Question: I'm using <URL> to create some galleries, and I'm styling the 'flex-control-nav', but I realized that is displaying below than normal just in Safari:

I see this happens in all the sites I used Flexslider, but didn't notice it until now, because in this particular case I need the "perfect" alignment.
Here is my CSS to style the 'flex-control-nav':
'''
.mariano-galeria .flex-control-paging li a {
width: 30px;
height: 6px;
background: #666;
background: rgba(0, 0, 0, 0.2);
border-radius: 0px;
box-shadow: none;
-webkit-box-shadow: none;
-moz-box-shadow: none;
}
.mariano-galeria .flex-control-nav {
height: 6px;
max-width: 100%;
right: 0;
left: 0;
margin: auto;
bottom: 4px;
}
'''
Any idea how to fix this alignment in Safari? In all other browsers it's ok.
You can see my <URL>
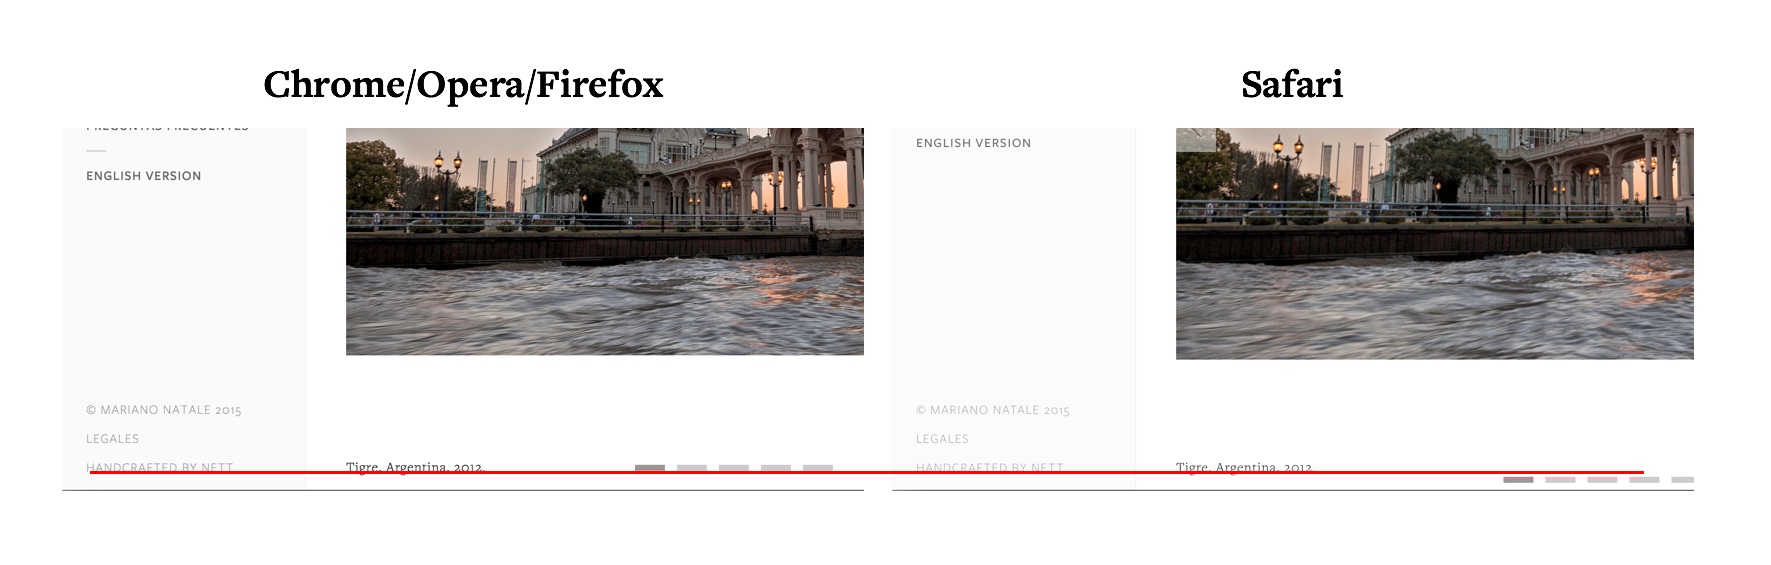
Answer: Change
'''
.mariano-galeria .flex-control-nav {
bottom: 4px;
height: 6px;
left: 0;
margin: auto;
max-width: 100%;
right: 0;
}
'''
To
'''
.mariano-galeria .flex-control-nav {
height: 6px;
left: 0;
right: 0;
max-width: 100%;
position: relative; /* Do not need "position:absolute;" since you are not positioning the navigation on top of the slider */
line-height: 0; /* it seams Safari was adding extra line-height space */
}
'''
The real trick here is the 'line-height: 0'. And make sense, because Flexslider has numbers inside the 'flex-control-nav' links and "disappear it" with 'text-indent: -9999px'.
Safari:

---
Firefox:

---
Internet Explorer 11: